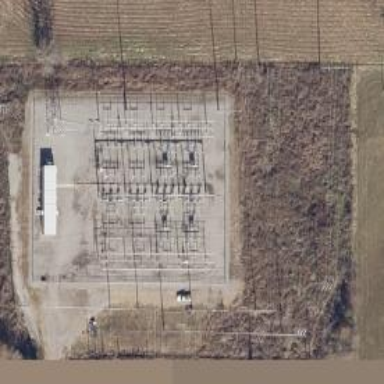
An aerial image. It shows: Switch used for power control.